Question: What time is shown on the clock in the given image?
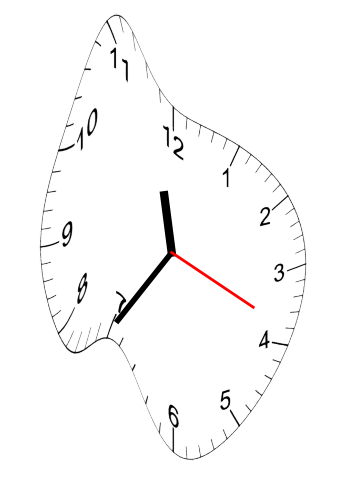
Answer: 11:35:19